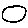
Label: circle